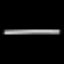
Label: line